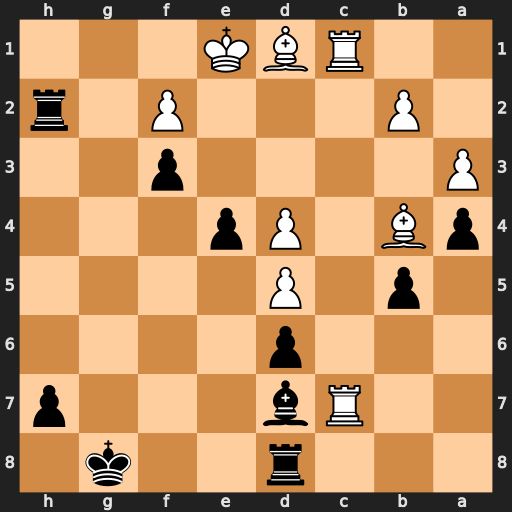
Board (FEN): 3r2k1/2Rb3p/3p4/1p1P4/pB1Pp3/P4p2/1P3P1r/2RBK3
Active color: b
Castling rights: -
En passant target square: -
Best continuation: e3 Bxf3 exf2+